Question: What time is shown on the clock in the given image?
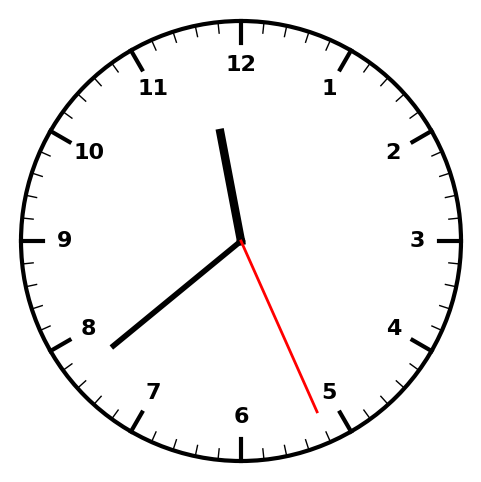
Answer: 11:38:26